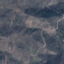
Label: HerbaceousVegetation